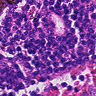
Metastatic tissue present: no